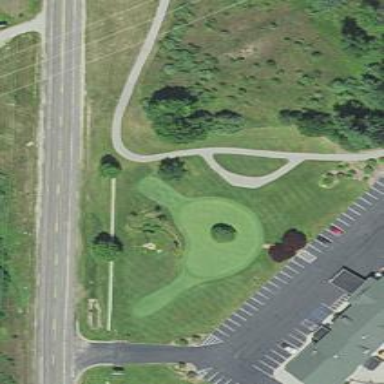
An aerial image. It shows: Path used for both walking and golf.